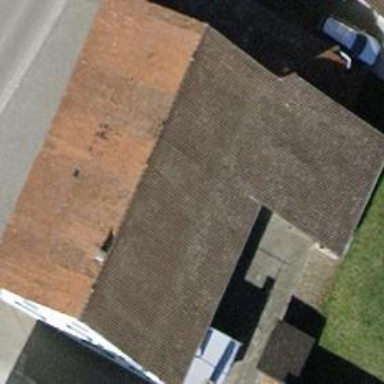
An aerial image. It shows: Detached building with gabled roof.